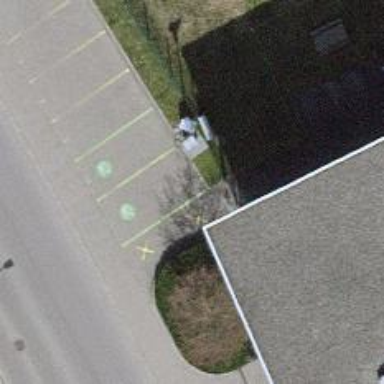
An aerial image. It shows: Charging station.